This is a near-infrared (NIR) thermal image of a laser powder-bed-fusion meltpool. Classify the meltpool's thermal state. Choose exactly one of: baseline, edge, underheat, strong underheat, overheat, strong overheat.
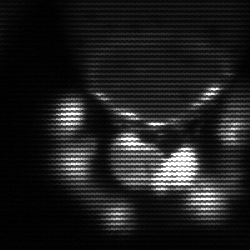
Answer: edge